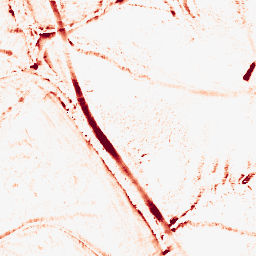
Category: morphological
Decomposition family: morphological_ellipse
Decomposition parameters: operation: opening
width: 10
height: 10
Upsampling method: quadratic
Upsampling parameters: scale: 8
Upsampling scale: 8